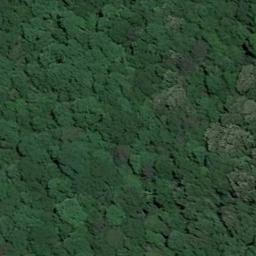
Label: forest